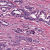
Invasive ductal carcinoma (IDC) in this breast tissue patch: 1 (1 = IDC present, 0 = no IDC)